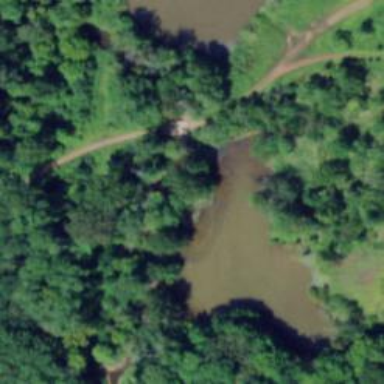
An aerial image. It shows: Serene pond surrounded by nature.